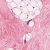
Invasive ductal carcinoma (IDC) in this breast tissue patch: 0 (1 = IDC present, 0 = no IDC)